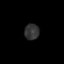
Tissue: prostate
Cell type: T cells
Senescence score: 0.3528
Nuclear area (px): 233
Mean DAPI intensity: 50.06